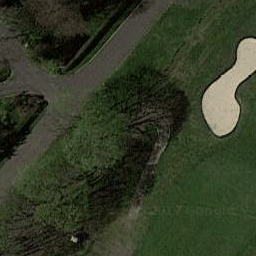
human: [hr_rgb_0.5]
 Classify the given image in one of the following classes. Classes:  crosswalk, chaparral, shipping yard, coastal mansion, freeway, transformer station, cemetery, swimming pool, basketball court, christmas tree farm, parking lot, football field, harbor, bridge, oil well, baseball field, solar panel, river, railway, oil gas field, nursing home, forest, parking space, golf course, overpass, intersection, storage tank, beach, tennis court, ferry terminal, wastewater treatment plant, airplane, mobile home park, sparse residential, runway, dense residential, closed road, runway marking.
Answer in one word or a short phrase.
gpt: golf course